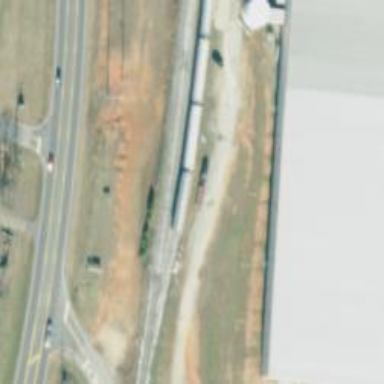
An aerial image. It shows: Railway spur service.